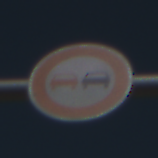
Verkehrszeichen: Ueberholverbot
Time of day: MorningAfternoon
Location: Outdoor (Special)
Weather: Clear
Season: NotSpecified
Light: Natural